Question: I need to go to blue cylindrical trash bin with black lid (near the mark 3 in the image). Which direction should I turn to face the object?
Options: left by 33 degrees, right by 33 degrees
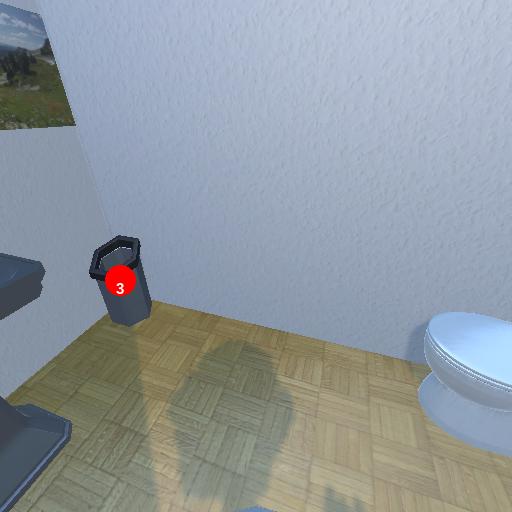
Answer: left by 33 degrees